Question: I am using jquery ui tabs
Inside a tab i want to inset an autocomplete combobox
When the combobox is outside the tabs it works perfect, but when inside the tabs it doesnt look good.
Here is a screenshot:

Any ideas how to solve this issue?
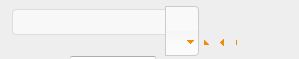
Answer: solved it. i had a class for span inside the tabs ( #tabs span {......} ) -